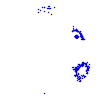
Particle: kaon